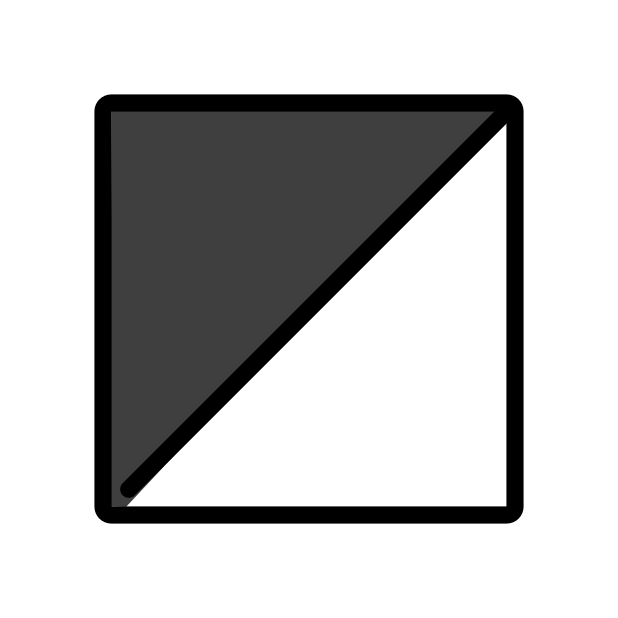
Emoji: ◩
Name: square with upper left diagonal half black
Unicode: 0x25e9